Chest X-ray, AP view. Patient: 33 years old, sex M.
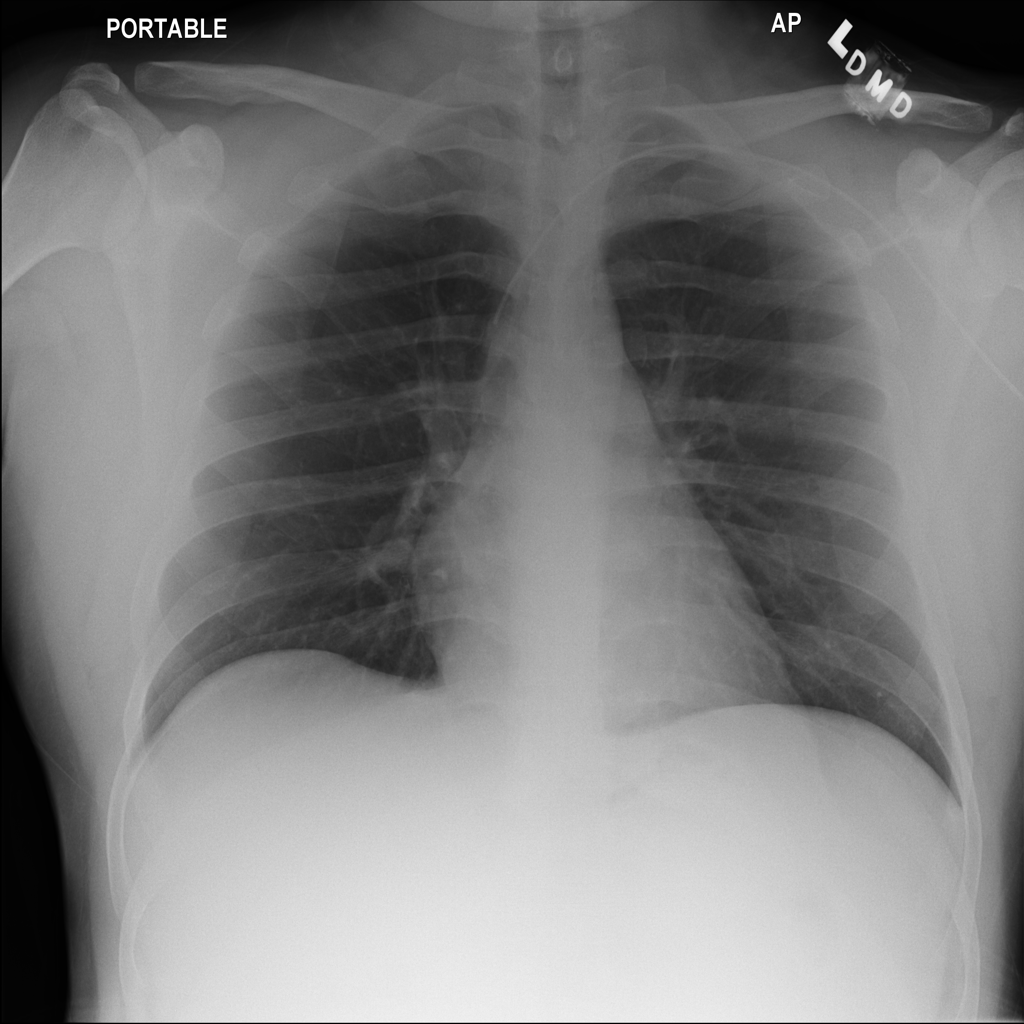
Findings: No Finding